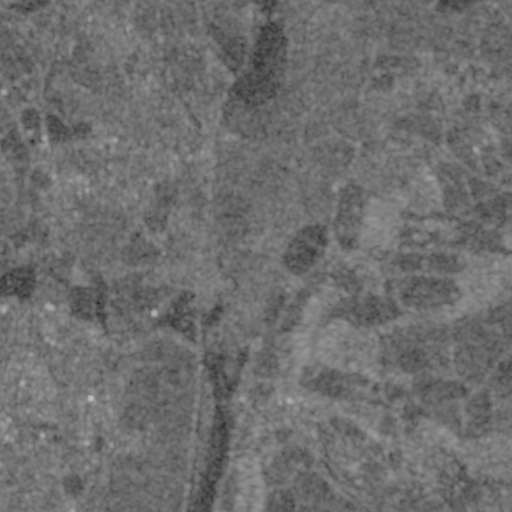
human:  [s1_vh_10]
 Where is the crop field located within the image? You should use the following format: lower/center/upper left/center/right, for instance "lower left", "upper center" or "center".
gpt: The crop field is located in the lower right of the image.
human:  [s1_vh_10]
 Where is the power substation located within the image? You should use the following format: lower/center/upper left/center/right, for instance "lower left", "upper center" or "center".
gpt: The power substation is located in the upper center of the image.
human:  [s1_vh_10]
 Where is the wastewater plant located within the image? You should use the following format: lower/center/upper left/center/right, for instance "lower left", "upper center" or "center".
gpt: The wastewater plant is located in the upper center of the image.
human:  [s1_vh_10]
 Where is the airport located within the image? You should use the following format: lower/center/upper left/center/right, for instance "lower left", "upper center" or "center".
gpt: There is no airport in the image.

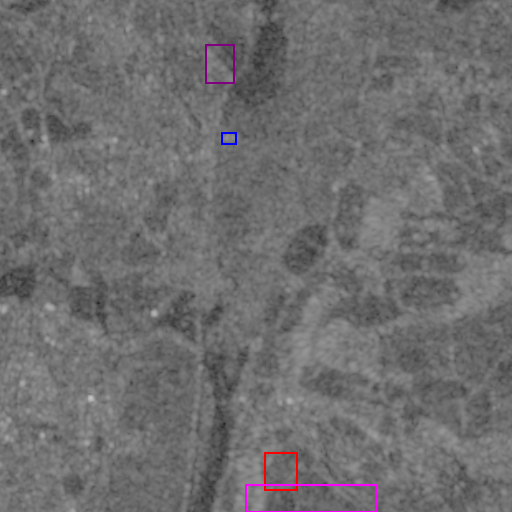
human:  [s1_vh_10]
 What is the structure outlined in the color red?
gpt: The structure outlined in red is a crop field.
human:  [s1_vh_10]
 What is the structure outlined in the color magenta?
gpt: The structure outlined in magenta is a park.
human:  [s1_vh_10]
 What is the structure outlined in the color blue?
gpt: The structure outlined in blue is a power substation.
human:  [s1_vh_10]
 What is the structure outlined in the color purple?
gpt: The structure outlined in purple is a wastewater plant.
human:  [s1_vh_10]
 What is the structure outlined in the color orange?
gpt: There is no orange outline.